Question: I have a rather big dataframe for my calculation method (SSA) - about 80000 rows. I'd like to average my data by several rows (20 for example). How can I do this?
I have a dataframe, for example:
'''
1. 00h 03h 06h 09h 12h
10 0.003546 0.000885 0.006852 0.00171 0.001708
11 0.00667 0.012603 0.012933 0.05603 0.025855
12 0.089116 0.054549 0.022177 0.090342 0.070226
13 0.28974 0.246415 0.297231 0.399953 0.287122
'''
And in the end, I'd like something like this:

How can I do this?
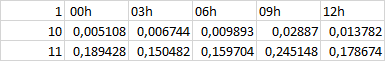
Answer: Use integer division by range created by length of DataFrame with <URL> and aggregate 'mean':
'''
df = df.groupby(np.arange(len(df))//2).mean()
print (df)
00h 03h 06h 09h 12h
0 0.005108 0.006744 0.009893 0.028870 0.013782
1 0.189428 0.150482 0.159704 0.245147 0.178674
'''